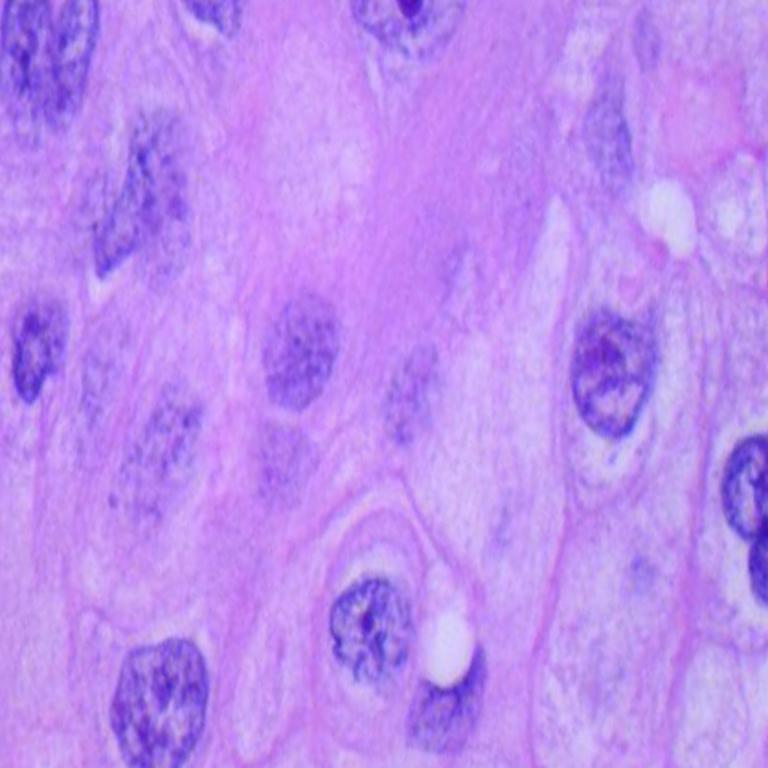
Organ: lung
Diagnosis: squamous carcinomas